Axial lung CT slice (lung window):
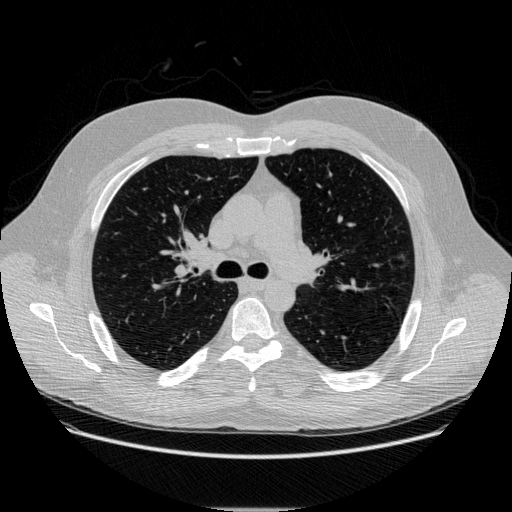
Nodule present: yes
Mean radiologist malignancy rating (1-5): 3